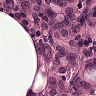
Metastatic tissue present: yes